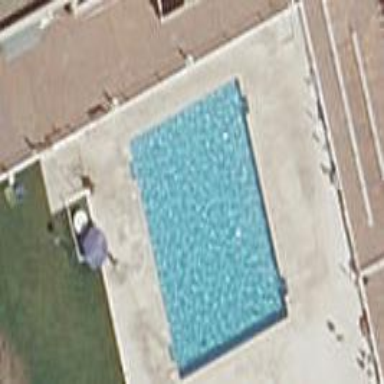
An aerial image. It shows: Swimming pool located in leisure land.